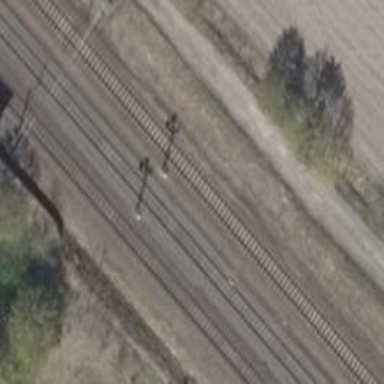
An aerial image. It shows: Railway signal.